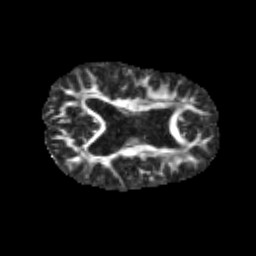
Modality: FA
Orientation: axial
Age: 9
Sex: male
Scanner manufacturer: siemens
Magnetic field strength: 3 T
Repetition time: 3.8 s
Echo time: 0.07 s